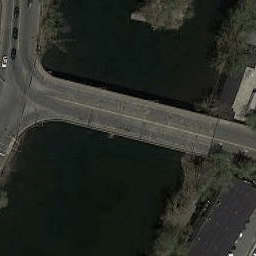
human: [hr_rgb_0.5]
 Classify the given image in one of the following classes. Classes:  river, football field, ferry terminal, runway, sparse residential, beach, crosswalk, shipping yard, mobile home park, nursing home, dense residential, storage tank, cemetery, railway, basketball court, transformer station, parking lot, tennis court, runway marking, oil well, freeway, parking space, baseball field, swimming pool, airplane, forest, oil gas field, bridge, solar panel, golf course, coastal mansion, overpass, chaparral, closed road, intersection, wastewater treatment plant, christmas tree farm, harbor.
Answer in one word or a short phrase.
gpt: bridge